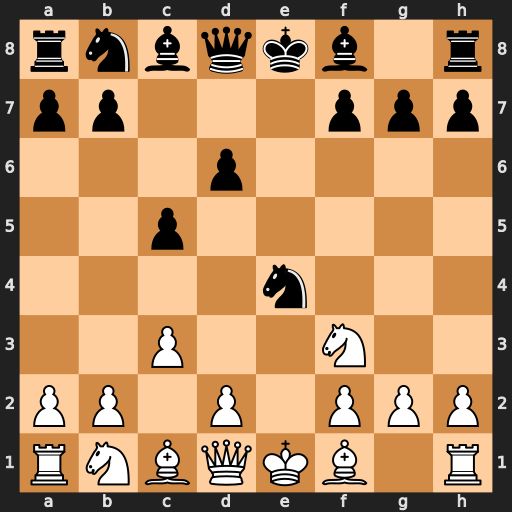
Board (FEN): rnbqkb1r/pp3ppp/3p4/2p5/4n3/2P2N2/PP1P1PPP/RNBQKB1R
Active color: w
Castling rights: KQkq
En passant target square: -
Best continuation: Qa4+ Nc6 Qxe4+